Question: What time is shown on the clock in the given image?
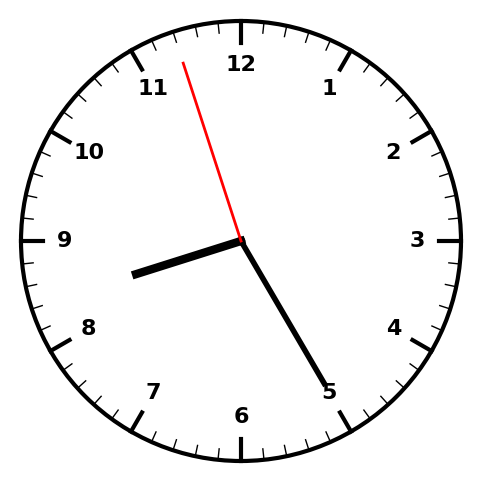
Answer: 08:24:57